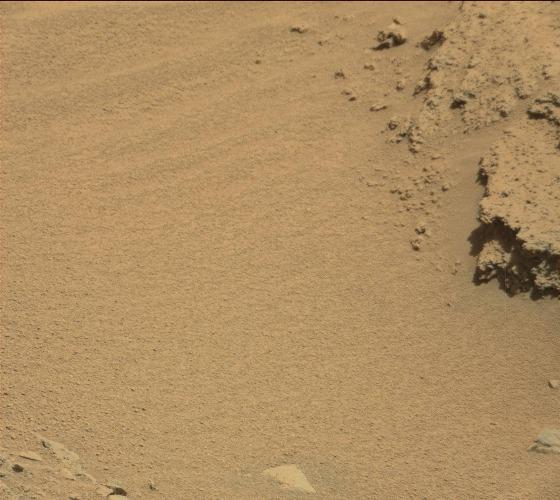
Terrain classes present: Bedrock, Gravel / Sand / Soil, Shadow